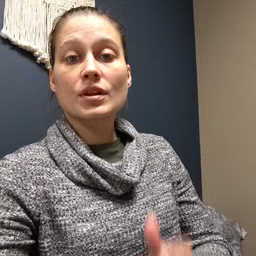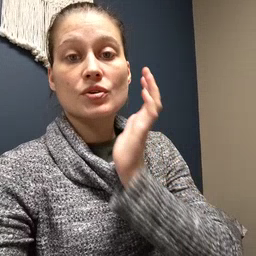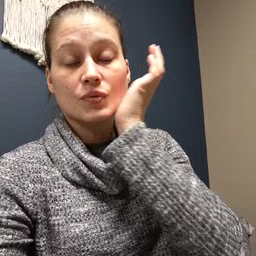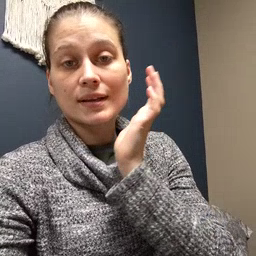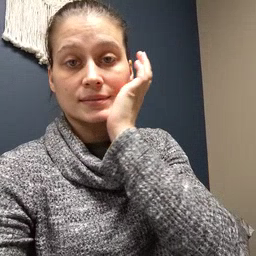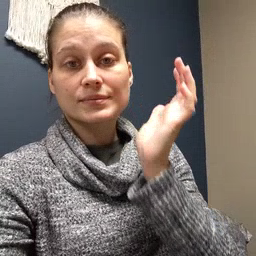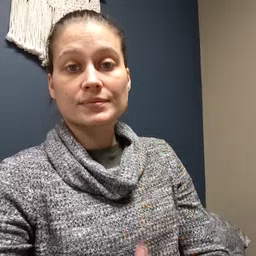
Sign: grass